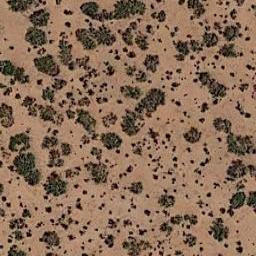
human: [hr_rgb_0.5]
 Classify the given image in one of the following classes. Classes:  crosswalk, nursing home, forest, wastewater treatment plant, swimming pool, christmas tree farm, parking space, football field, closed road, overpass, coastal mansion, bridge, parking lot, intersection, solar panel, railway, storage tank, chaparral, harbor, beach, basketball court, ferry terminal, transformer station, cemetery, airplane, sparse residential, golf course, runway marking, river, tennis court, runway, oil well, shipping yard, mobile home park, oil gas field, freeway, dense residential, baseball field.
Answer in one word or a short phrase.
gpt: chaparral